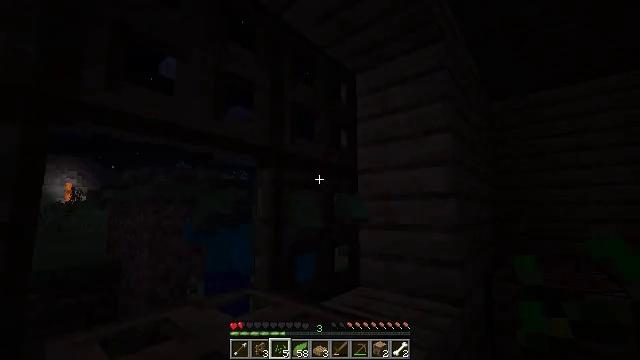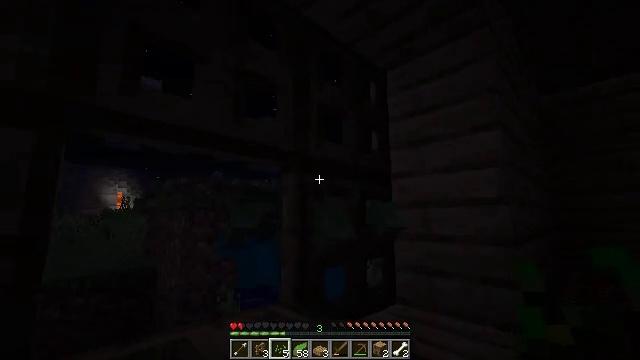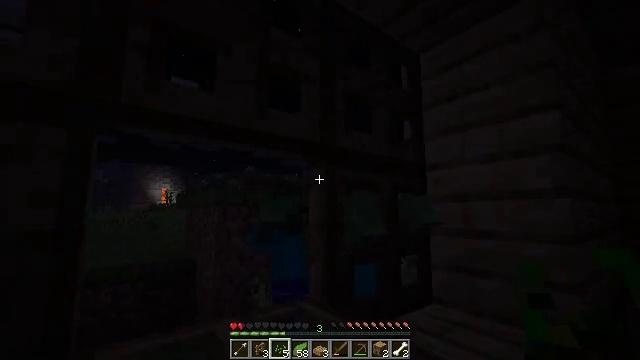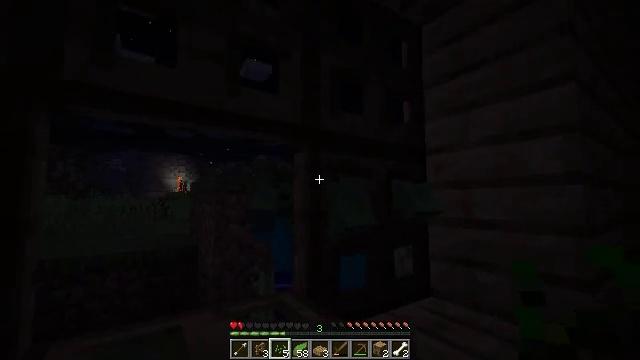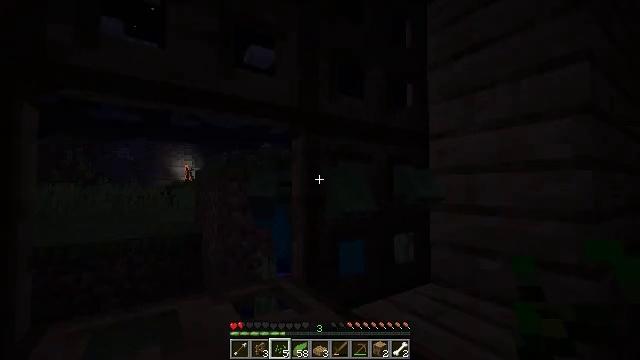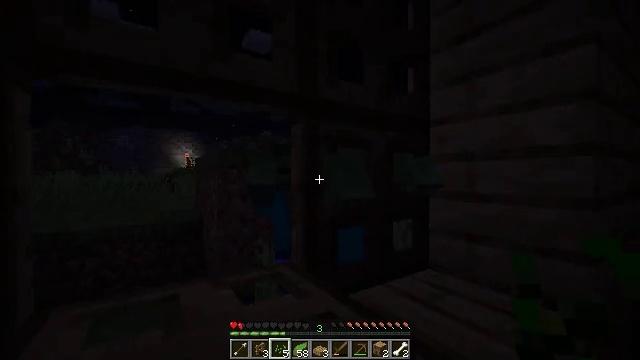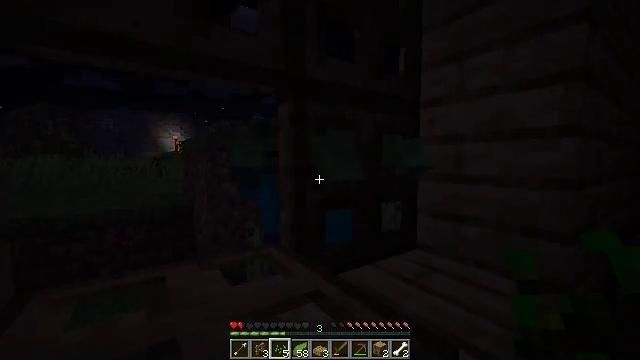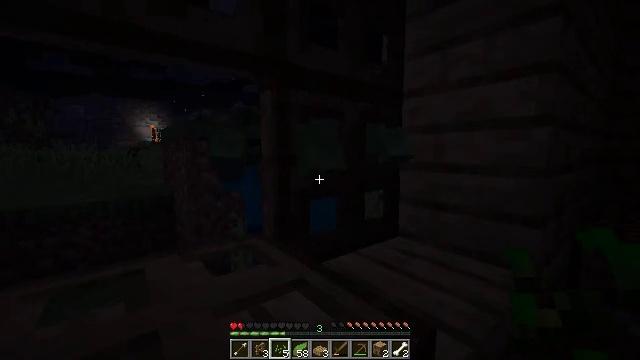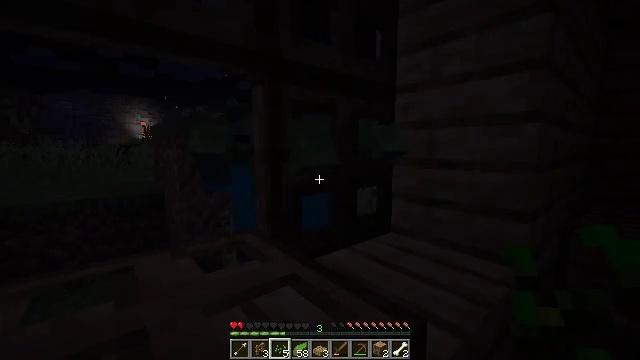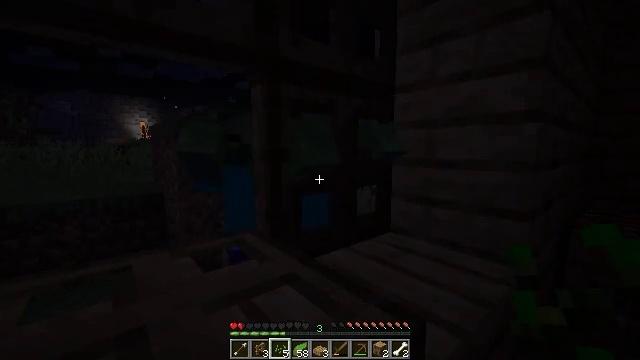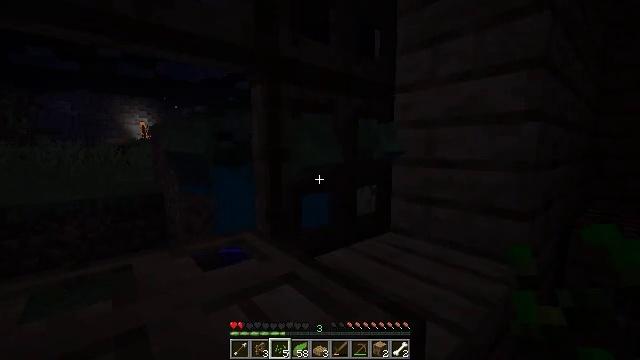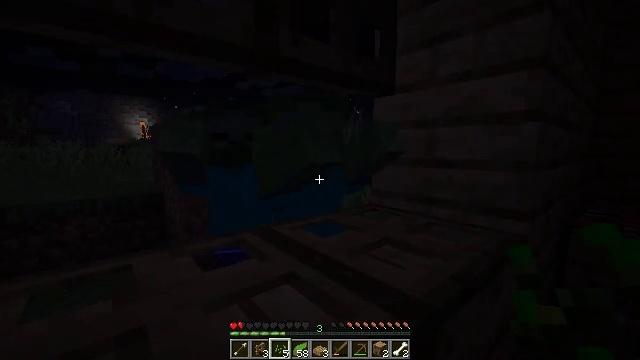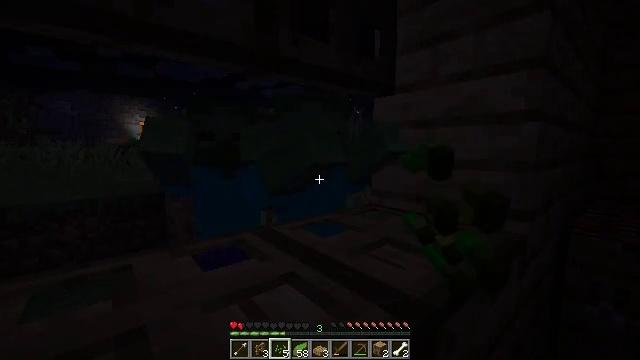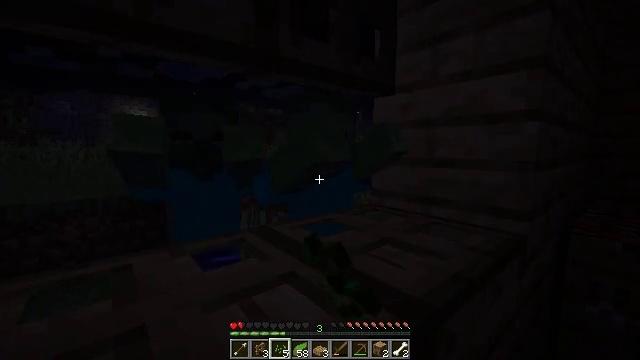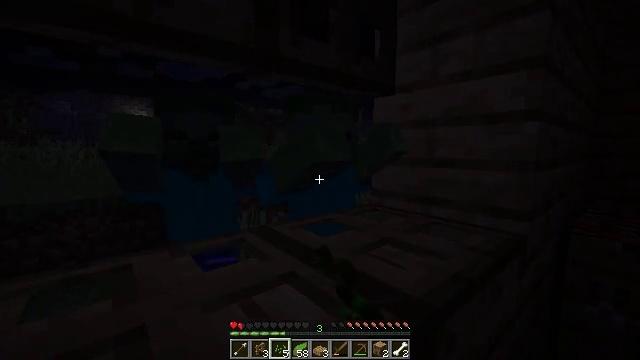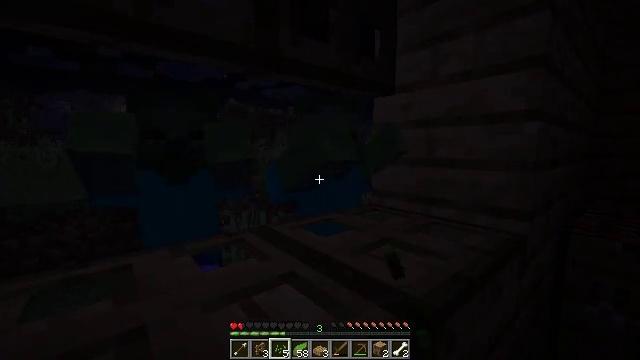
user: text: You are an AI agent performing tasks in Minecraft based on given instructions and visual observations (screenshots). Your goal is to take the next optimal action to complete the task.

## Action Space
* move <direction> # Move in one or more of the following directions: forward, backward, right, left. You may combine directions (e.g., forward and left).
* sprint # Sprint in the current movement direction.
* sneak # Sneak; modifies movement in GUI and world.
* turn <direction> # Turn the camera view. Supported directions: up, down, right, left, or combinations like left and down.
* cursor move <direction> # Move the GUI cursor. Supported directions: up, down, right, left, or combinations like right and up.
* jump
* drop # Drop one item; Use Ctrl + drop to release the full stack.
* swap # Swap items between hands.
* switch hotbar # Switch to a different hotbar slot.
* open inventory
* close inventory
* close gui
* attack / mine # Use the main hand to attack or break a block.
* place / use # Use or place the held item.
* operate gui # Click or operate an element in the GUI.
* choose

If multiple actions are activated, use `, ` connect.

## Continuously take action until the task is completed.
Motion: motion action
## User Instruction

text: Kill mobs.
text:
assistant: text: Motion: move forward, turn left and up
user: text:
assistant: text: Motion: move forward, turn left and down
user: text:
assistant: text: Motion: turn left and down
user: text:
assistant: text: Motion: turn left and down
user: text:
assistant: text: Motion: turn down
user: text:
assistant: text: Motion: turn right and down
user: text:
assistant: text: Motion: turn right and down
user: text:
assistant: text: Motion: turn right
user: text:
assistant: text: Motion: no_op
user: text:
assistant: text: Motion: no_op
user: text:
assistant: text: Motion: use / place
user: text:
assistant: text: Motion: use / place
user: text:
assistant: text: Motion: use / place
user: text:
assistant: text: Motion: no_op
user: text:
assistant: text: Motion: no_op
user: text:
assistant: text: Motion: no_op
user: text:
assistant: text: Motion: no_op
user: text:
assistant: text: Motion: no_op
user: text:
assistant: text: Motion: no_op
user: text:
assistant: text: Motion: no_op
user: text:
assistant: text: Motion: attack / mine
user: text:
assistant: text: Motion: attack / mine
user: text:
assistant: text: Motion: turn right and up
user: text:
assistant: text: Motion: attack / mine
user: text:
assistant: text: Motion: attack / mine
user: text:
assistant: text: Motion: attack / mine
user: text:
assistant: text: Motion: no_op
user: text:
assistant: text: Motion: turn left, attack / mine
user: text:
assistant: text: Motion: turn left, attack / mine
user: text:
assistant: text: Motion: turn left, attack / mine